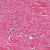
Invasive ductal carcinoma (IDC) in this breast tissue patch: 0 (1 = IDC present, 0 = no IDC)